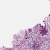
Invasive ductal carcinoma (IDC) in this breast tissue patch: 0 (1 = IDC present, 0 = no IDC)